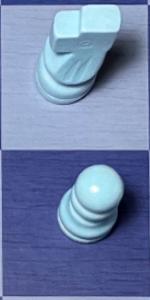
Label: Pawn_White